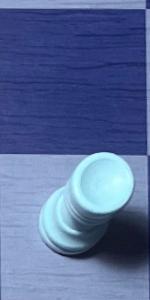
Label: Rook_White